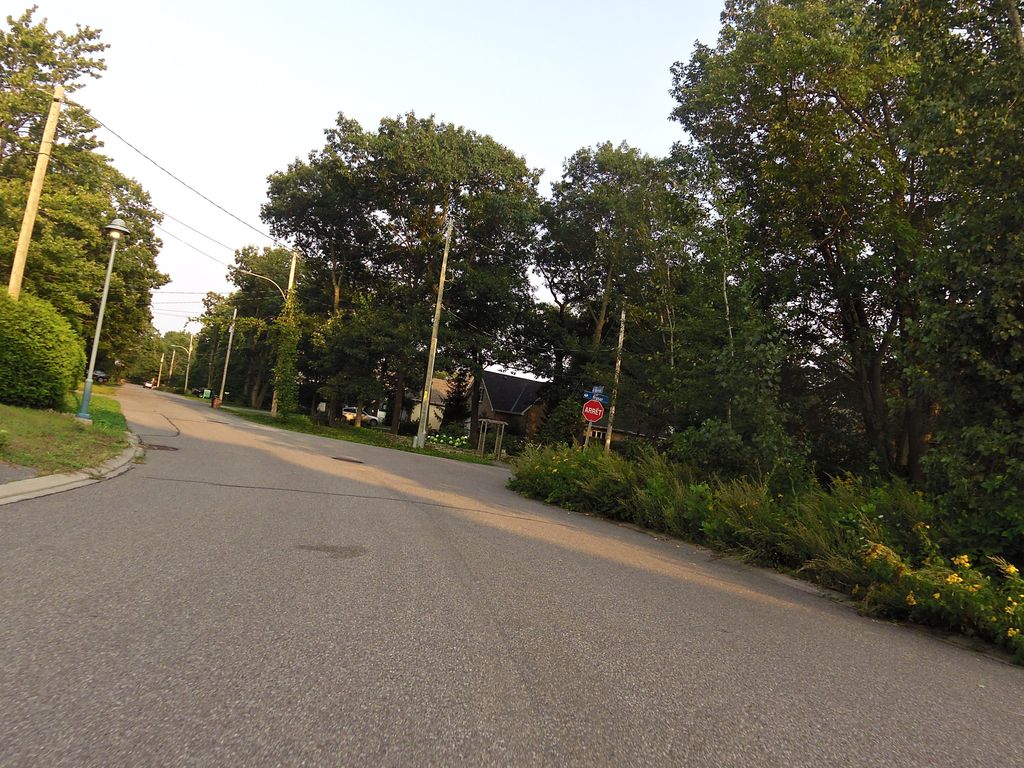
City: ottawa-gatineau